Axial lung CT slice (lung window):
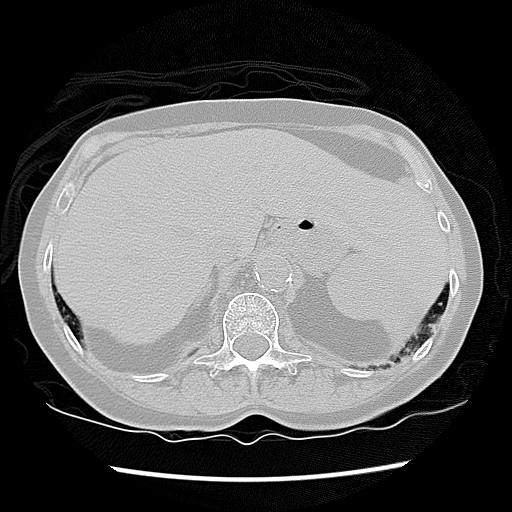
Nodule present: no